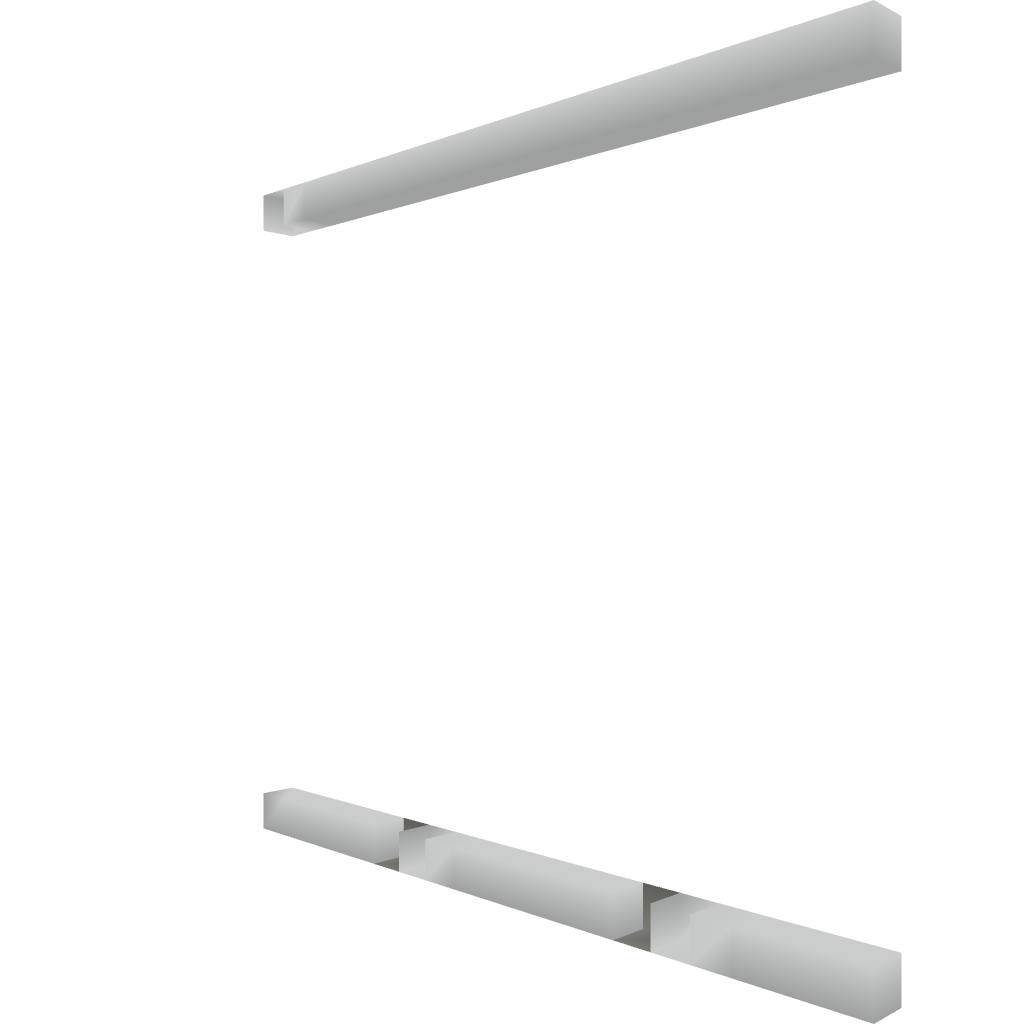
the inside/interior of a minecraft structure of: death's head